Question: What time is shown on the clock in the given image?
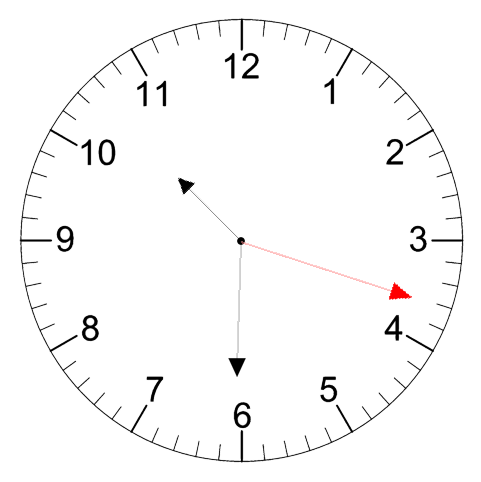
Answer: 10:30:18